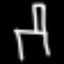
Label: chair